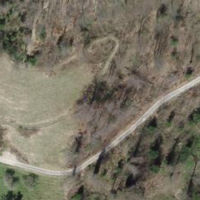
EUNIS habitat code: 44
Species observed at this site:
Cirsium vulgare